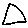
Label: triangle